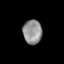
Tissue: lung
Cell type: Epithelial cells
Senescence score: 0.1934
Nuclear area (px): 451
Mean DAPI intensity: 144.778